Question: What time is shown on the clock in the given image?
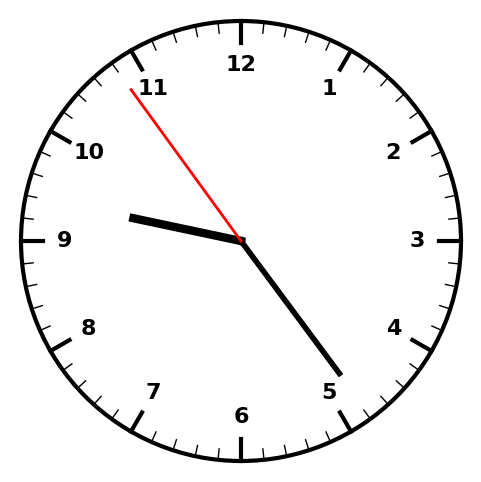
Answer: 09:23:54